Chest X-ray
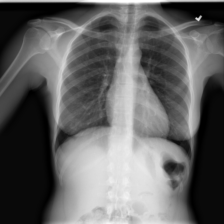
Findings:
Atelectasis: negative
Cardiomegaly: negative
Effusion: negative
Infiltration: negative
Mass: negative
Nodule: negative
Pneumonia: negative
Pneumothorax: negative
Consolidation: negative
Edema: negative
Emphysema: negative
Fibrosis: negative
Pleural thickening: negative
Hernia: negative